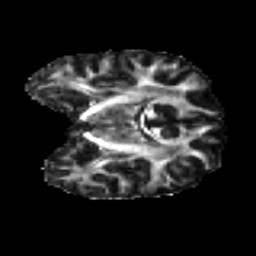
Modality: FA
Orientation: coronal
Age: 30
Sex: male
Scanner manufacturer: ge
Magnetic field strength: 3 T
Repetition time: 7.8 s
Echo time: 0.0609 s